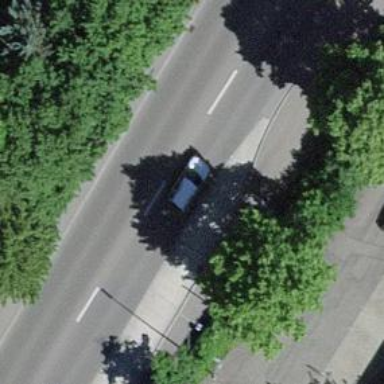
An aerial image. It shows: Bus stop with stop position for public transport.